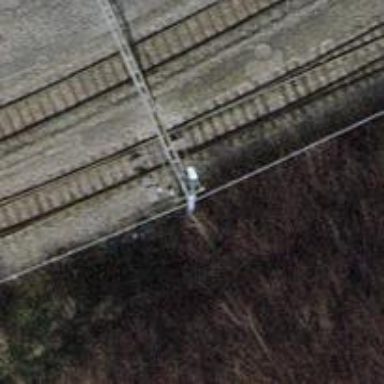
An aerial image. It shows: Railway siding with one electrified track and contact line.